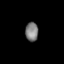
Tissue: skin
Cell type: Epithelial cells
Senescence score: 0.281
Nuclear area (px): 241
Mean DAPI intensity: 124.158